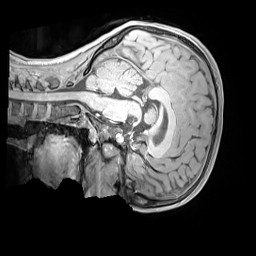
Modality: MP2RAGE
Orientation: sagittal
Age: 12
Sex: female
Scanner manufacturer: siemens
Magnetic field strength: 3 T
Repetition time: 4 s
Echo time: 0.00303 s